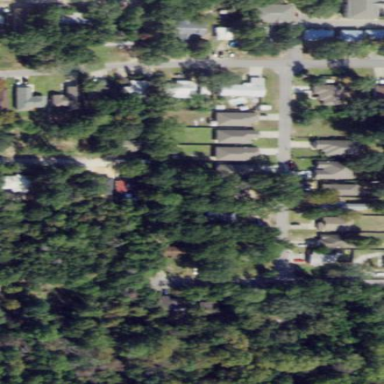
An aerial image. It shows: Residential area composed of single-family homes.